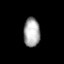
Tissue: prostate
Cell type: Epithelial cells
Senescence score: 0.3473
Nuclear area (px): 466
Mean DAPI intensity: 168.485